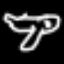
Label: airplane